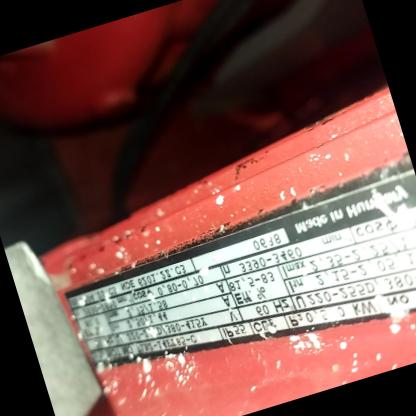
Klasa: tabliczka-znamionowa